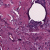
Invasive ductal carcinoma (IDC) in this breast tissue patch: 0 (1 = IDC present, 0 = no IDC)